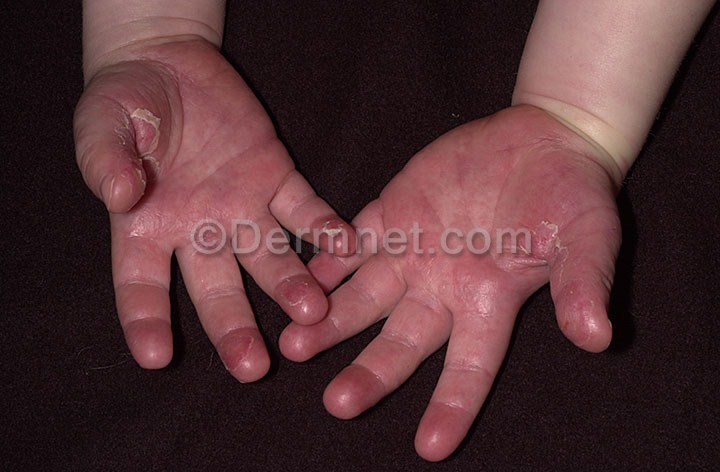
Disease: Exanthems and Drug Eruptions